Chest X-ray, PA view. Patient: 19 years old, sex F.
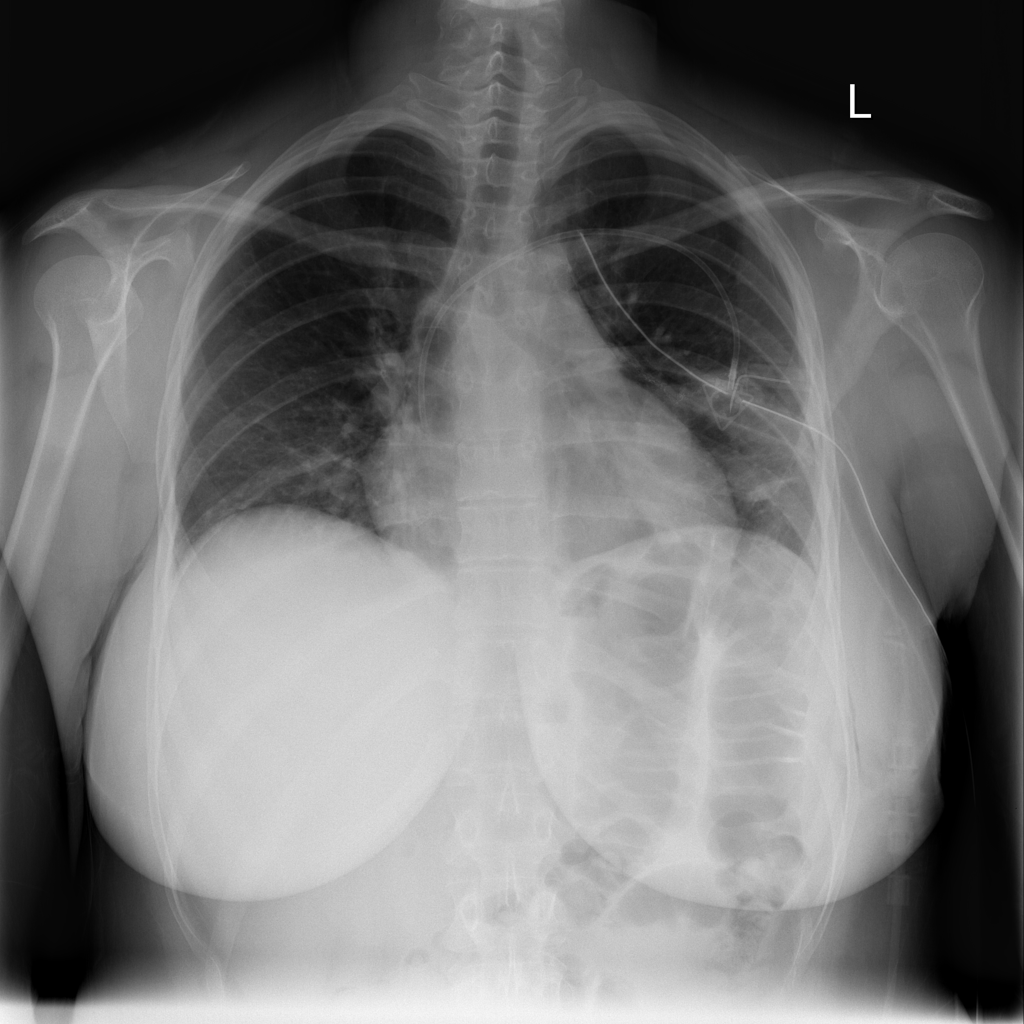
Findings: Effusion, Pneumothorax